Aerial crown-view tile of a tropical tree (Barro Colorado Island, Panama), acquired 20250414:
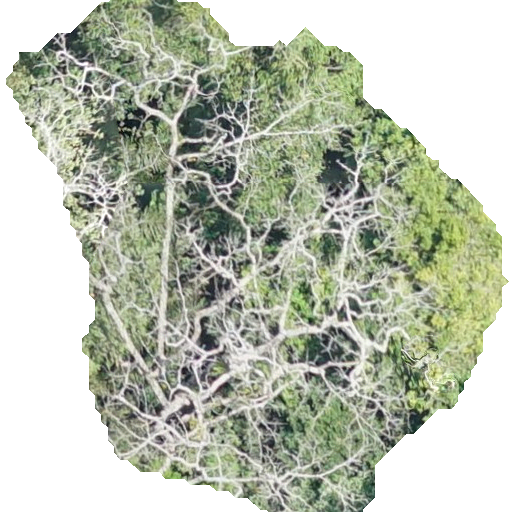
Species: Spondias radlkoferi
GBIF accepted scientific name: Spondias radlkoferi
Crown area: 253.864 m²